Question: I'm using TriangleList to output my primitives. Most all of the time I need to draw rectangles, triangles, circles. From time to time I need to draw very thin triangles (width=2px for example). I thought it should look like a line (almost a line) but it looks like separate points :)
Following picture shows what I'm talking about:

First picture at the left side shows how do I draw a rectangle (counter clockwise, from top right corner). And then you can see the "width" of the rectangle which I call "dx".
How to avoid this behavior? I would it looks like a straight (almost straight) line, not as points :)
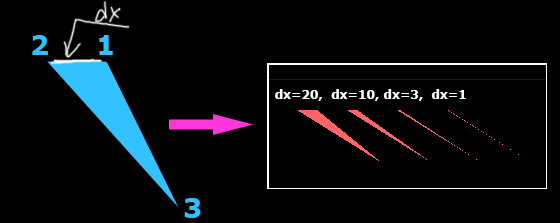
Answer: This is the problem of skinny triangles in general. For example, in adaptive subdivision when you have skinny T-junctions, it happens all the time. One solution is to draw the edges (you can use GL_LINE_STRIP) with having antialiasing effect on You can have:
'''
Gl.glShadeModel(Gl.GL_SMOOTH);
Gl.glEnable(Gl.GL_LINE_SMOOTH);
Gl.glEnable(Gl.GL_BLEND);
Gl.glBlendFunc(Gl.GL_SRC_ALPHA, Gl.GL_ONE_MINUS_SRC_ALPHA);
Gl.glHint(Gl.GL_LINE_SMOOTH_HINT, Gl.GL_DONT_CARE);
'''
before drawing the lines so you get lines when your triangle is very small...